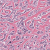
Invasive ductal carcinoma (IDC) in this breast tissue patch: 1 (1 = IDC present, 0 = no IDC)